Question: I want to draw uml-correct activity diagram representing process of my raytracer.
I know I should use black rectangles to model fork/join. But in my application I spawn N threads doing the same thing (which is not simple and will be modeled via multiple activity elements). How can I draw such activity diagram without having the same thing without knowing number of threads?
My explanation is poor, image may help understand what I want to model with activity diagram

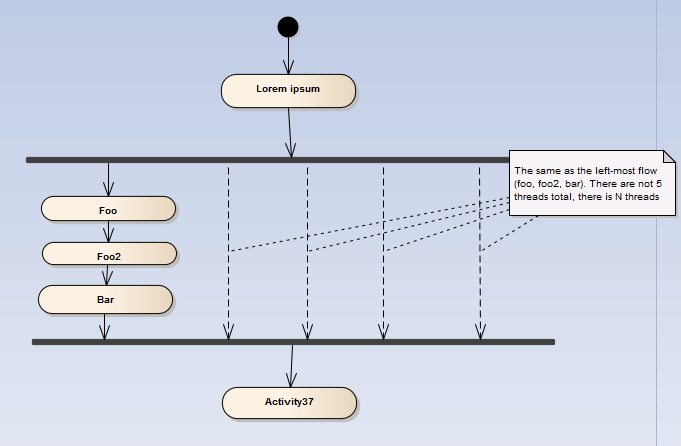
Answer: You can use the expansion region element.